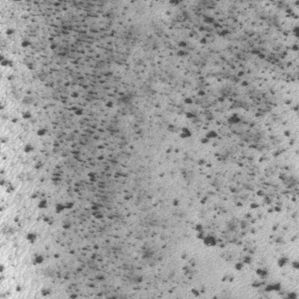
Label: frost